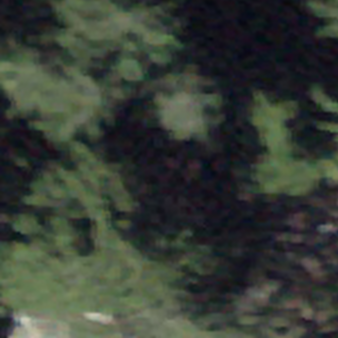
Label: other